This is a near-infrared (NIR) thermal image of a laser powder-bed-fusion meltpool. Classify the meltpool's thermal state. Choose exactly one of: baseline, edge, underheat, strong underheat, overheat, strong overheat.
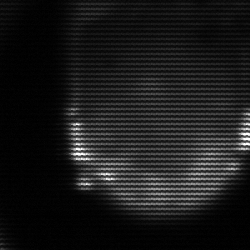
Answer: edge